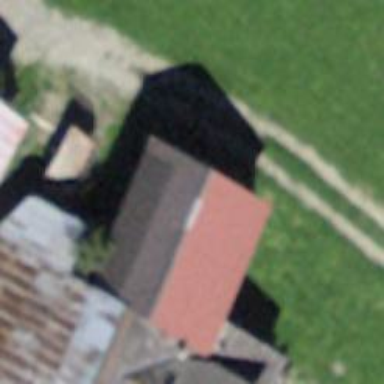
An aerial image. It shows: Barn.